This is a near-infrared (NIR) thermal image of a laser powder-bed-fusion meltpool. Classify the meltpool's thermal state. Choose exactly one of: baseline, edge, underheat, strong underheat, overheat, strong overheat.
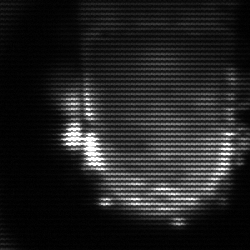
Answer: baseline